Aerial crown-view tile of a tropical tree (Barro Colorado Island, Panama), acquired 20250915:
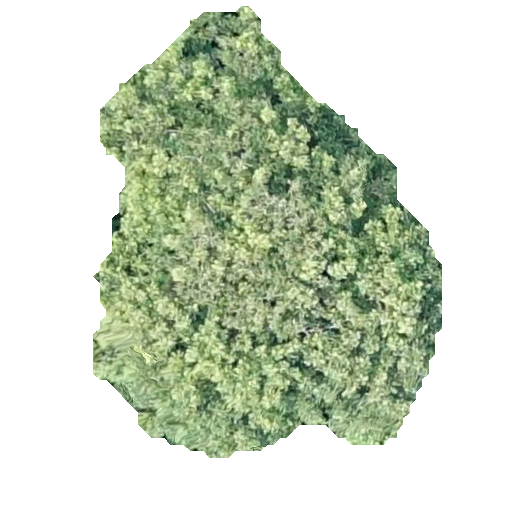
Species: Dipteryx oleifera
GBIF accepted scientific name: Dipteryx oleifera
Crown area: 161.107 m²